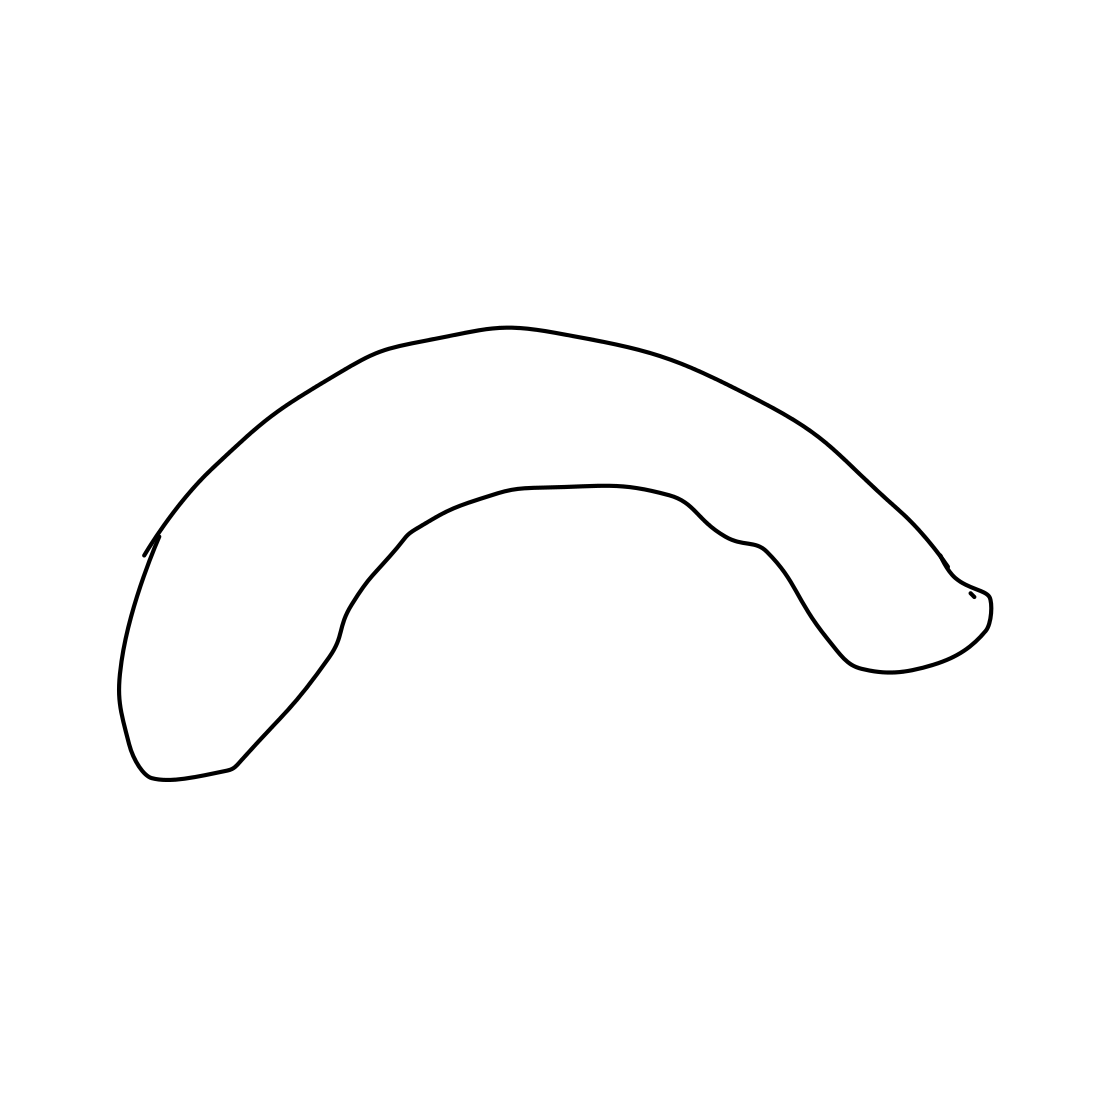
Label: boomerang